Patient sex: M
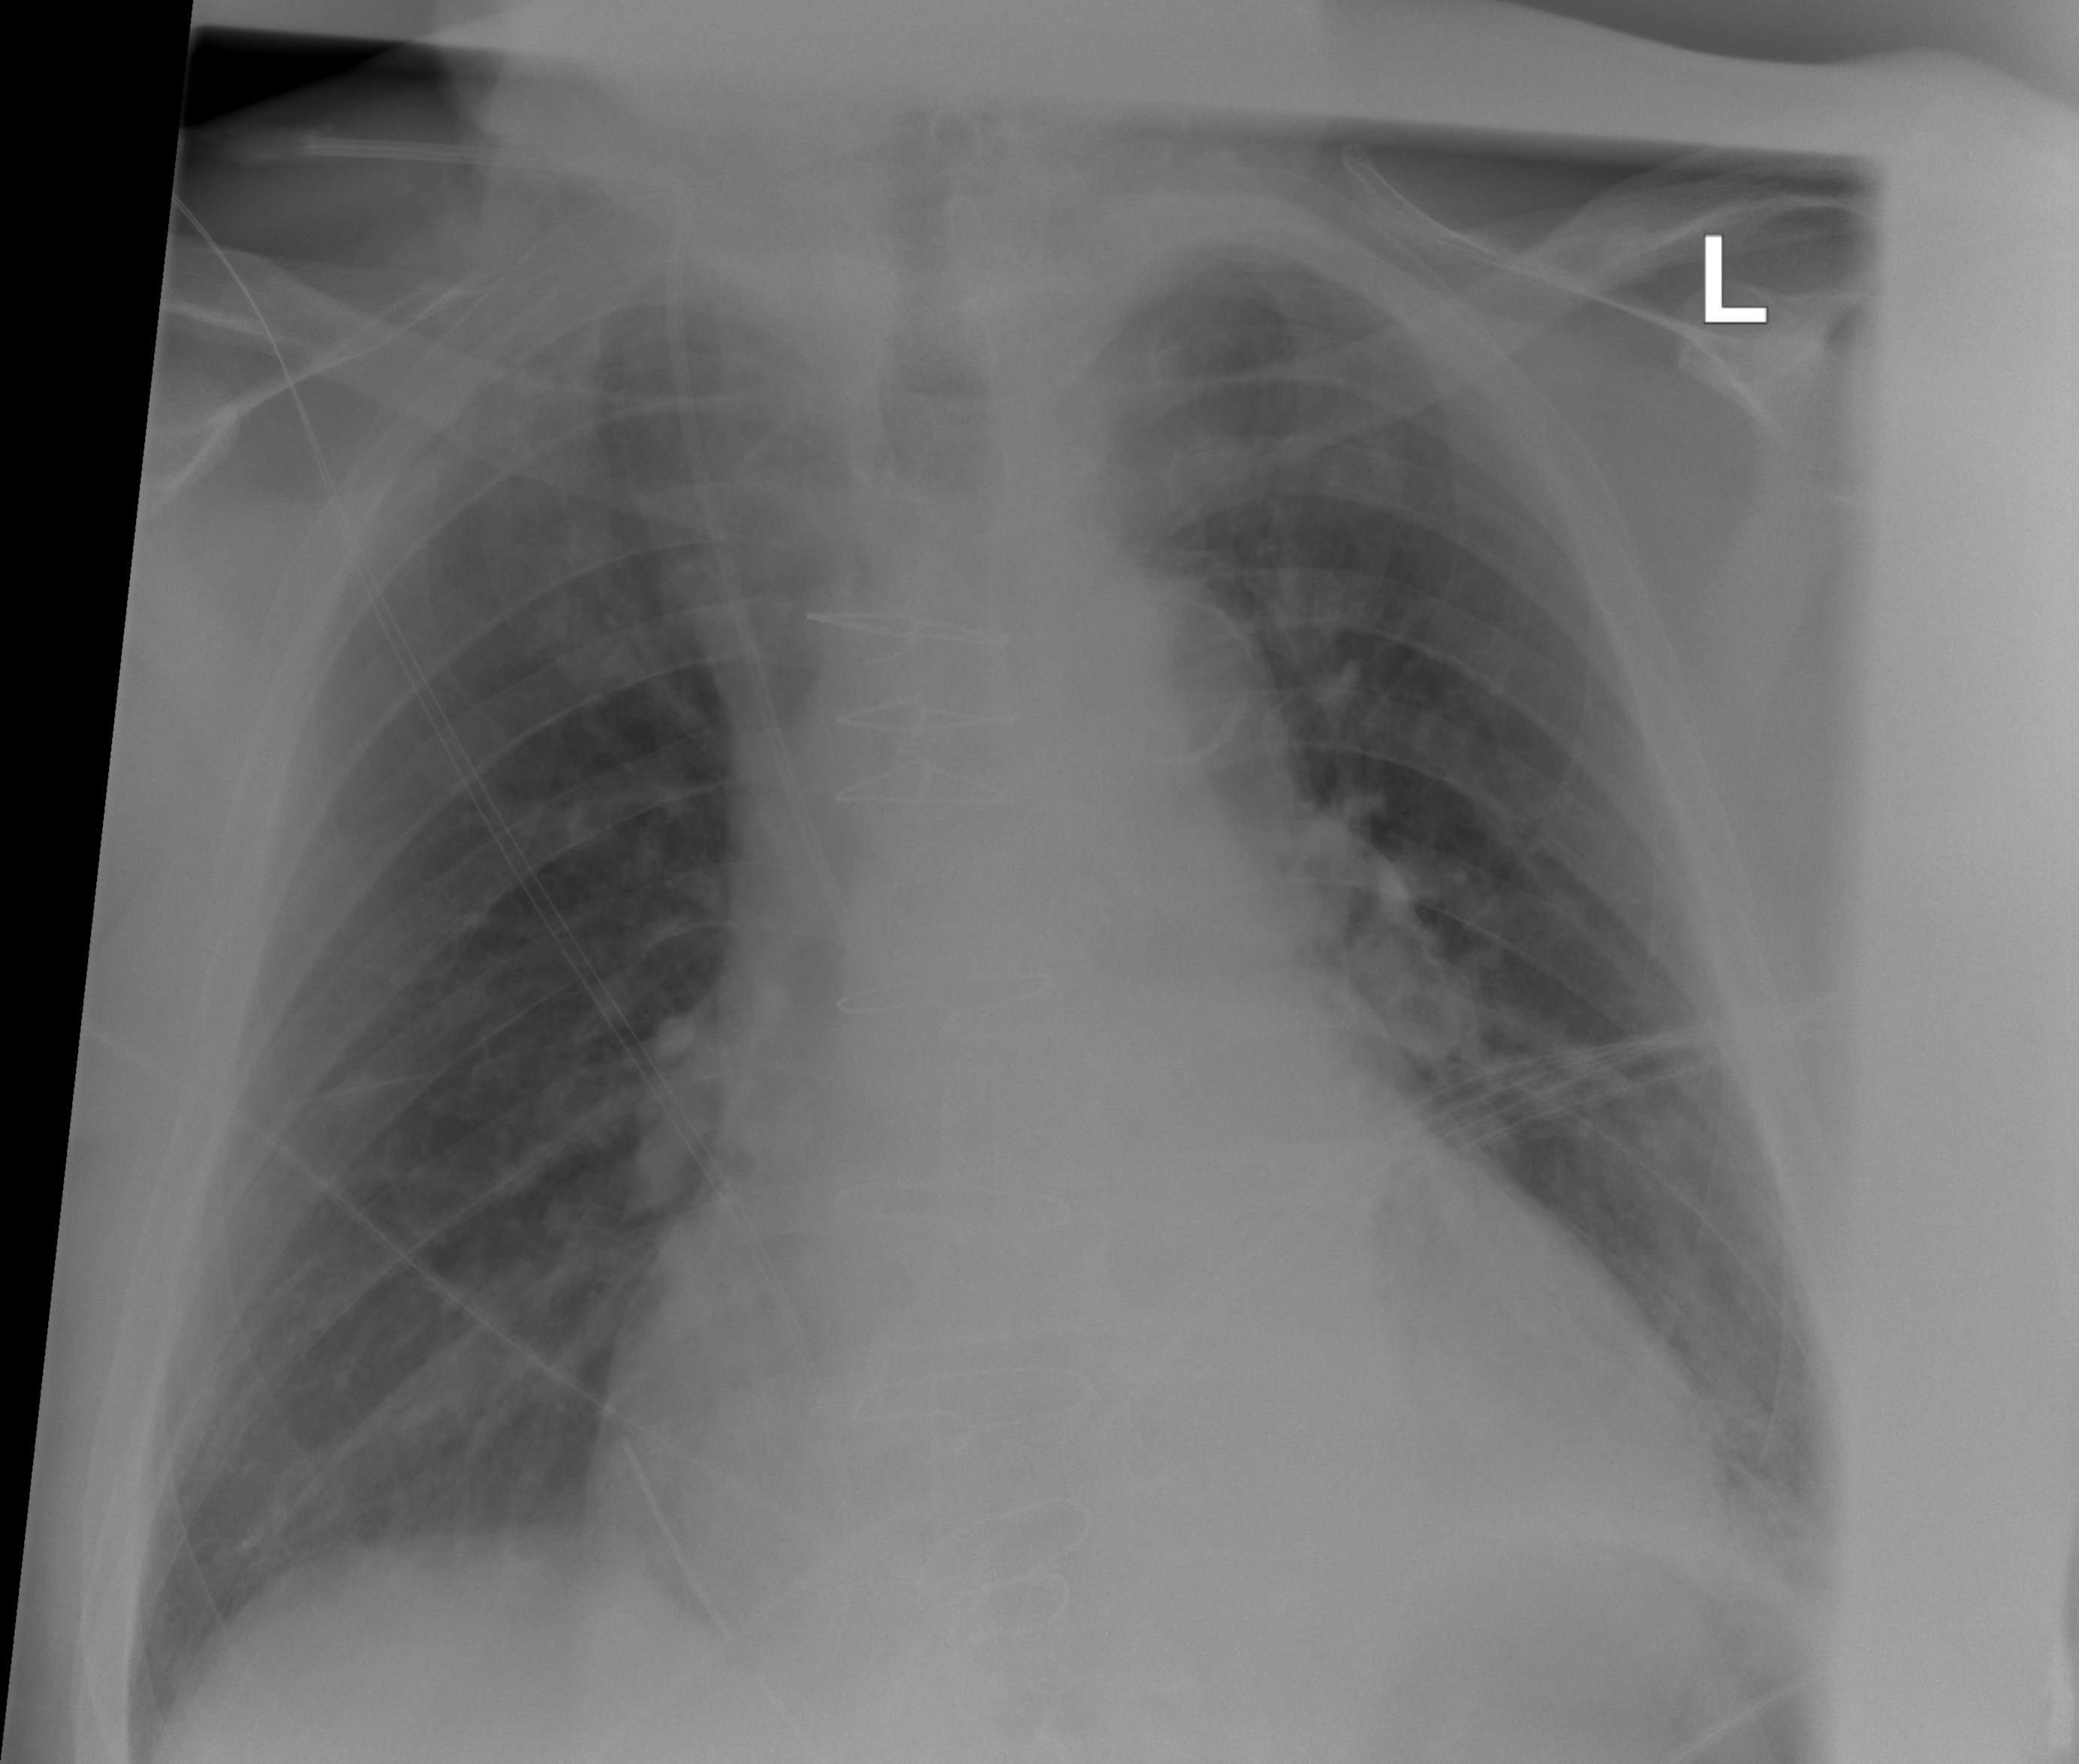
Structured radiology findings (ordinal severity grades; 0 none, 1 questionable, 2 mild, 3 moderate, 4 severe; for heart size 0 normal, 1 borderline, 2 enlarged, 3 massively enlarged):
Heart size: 2
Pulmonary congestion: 0
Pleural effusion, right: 0
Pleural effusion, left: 0
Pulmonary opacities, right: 0
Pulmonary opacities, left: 0
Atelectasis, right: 0
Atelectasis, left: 2